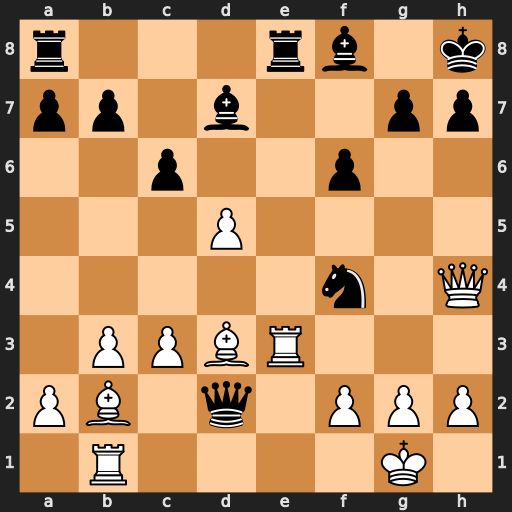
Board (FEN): r3rb1k/pp1b2pp/2p2p2/3P4/5n1Q/1PPBR3/PB1q1PPP/1R4K1
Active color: w
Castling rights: -
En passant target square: -
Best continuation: Qxh7#